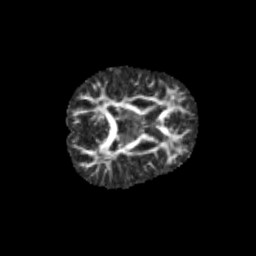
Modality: FA
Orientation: axial
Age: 10
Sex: female
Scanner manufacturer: siemens
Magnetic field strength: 3 T
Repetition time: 3.8 s
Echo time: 0.07 s